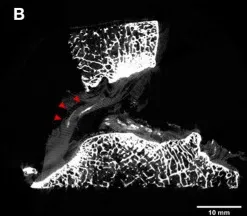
MuCT cross sections. Calcifications are highlighted with red arrowheads. PCL. Showed a linear pattern of the cruciate ligament calcifications.
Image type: radiology (ct)